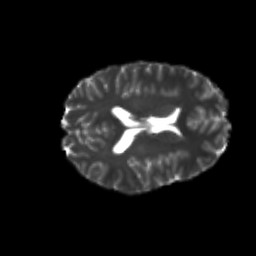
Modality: T2w
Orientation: axial
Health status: healthy
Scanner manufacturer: philips
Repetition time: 7.39 s
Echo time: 0.08599 s